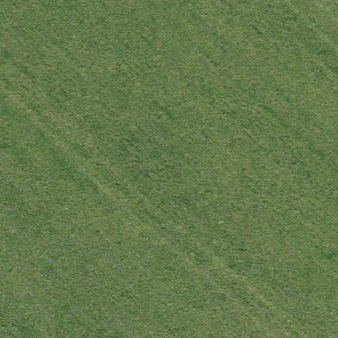
Label: other